RGB frame:
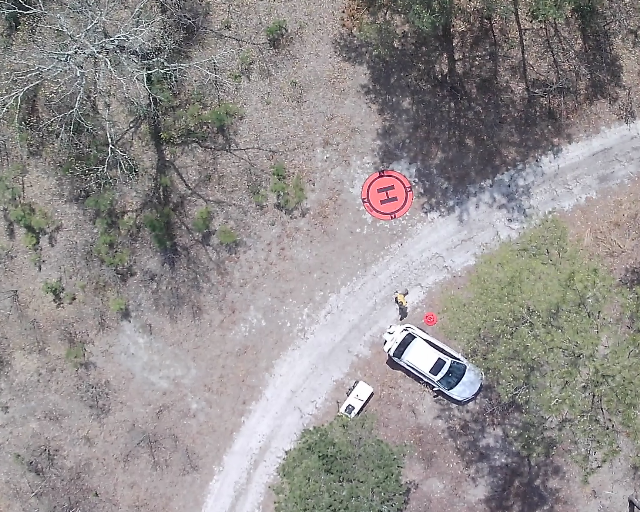
Thermal frame:
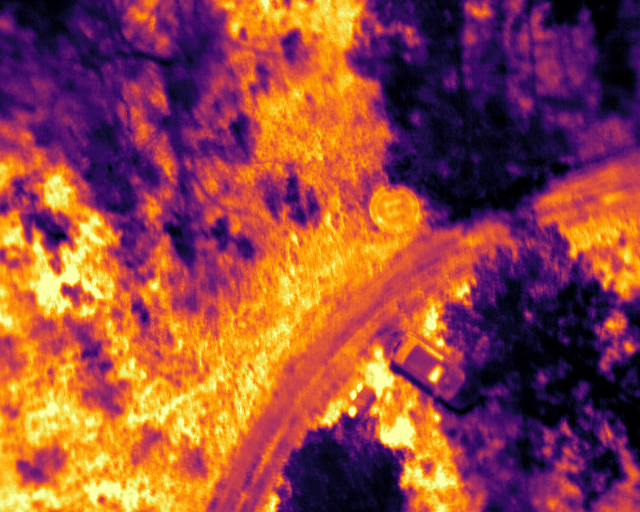
Captured: 2026-02-26 02:33:09
Pixels at or above 80 °C: 0 (fraction of frame: 0)